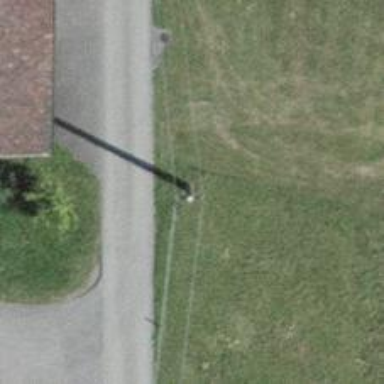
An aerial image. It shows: Utility pole as the man-made structure.